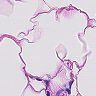
Metastatic tissue present: no